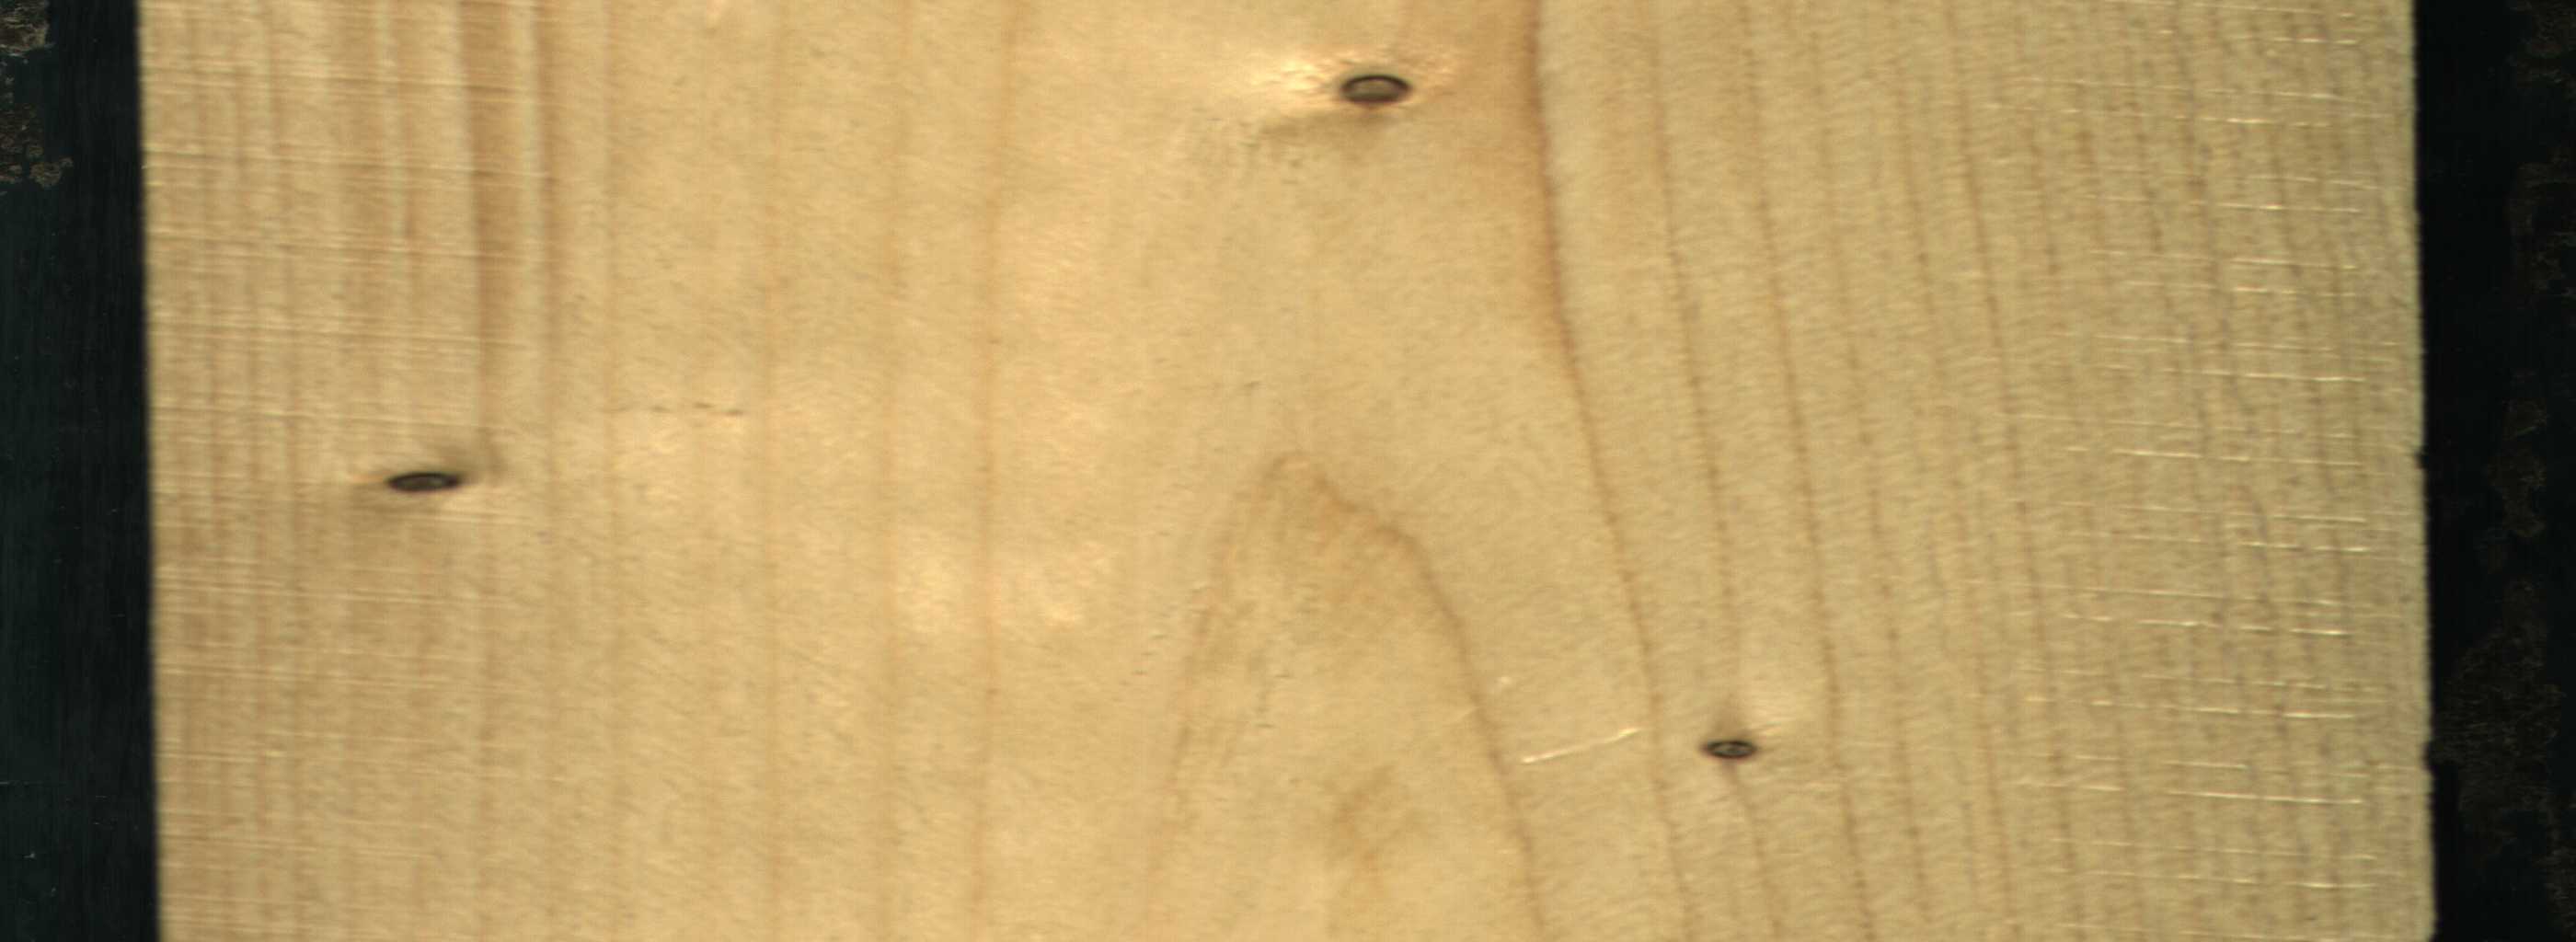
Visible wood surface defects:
Dead_Knot
Dead_Knot
Dead_Knot